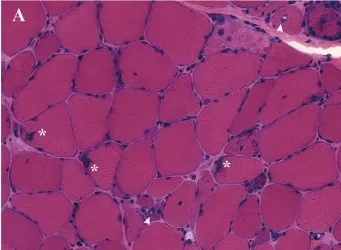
Muscle biopsy of the biceps brachii muscle demonstrated a rimmed vacuolar myopathy. Light microscopy of muscle biopsy shows size variability, excess internal nuclei, necrotizing fiber, degenerating fibers, basophilic deposition (*), and rimmed vacuoles (arrowhead) under hematoxylin and eosin staining (A).
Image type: pathology (h&e)